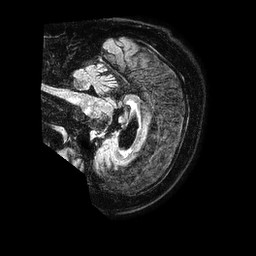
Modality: FLAIR
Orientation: sagittal
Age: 76
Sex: male
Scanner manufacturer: philips
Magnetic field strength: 1.5 T
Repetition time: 4.8 s
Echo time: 0.3 s